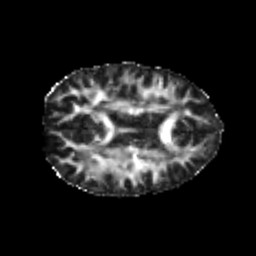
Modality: FA
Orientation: axial
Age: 20
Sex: female
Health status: healthy
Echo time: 0.074 s